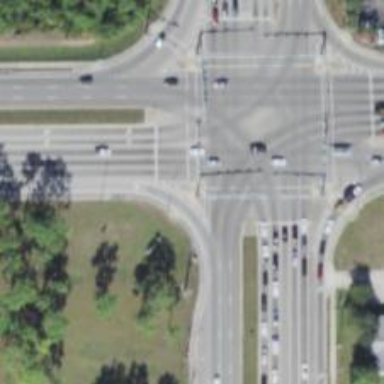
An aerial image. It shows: Footway that serves as traffic island.